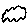
Label: cloud